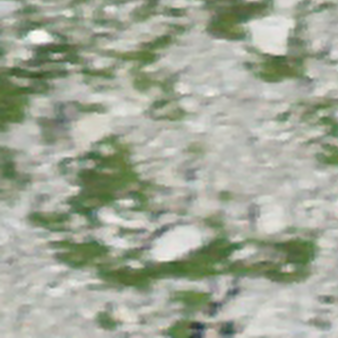
Label: other